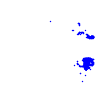
Particle: electron